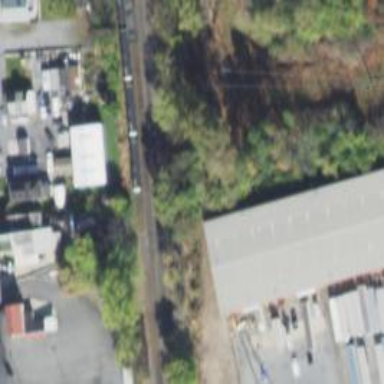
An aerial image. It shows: Railway siding for service.